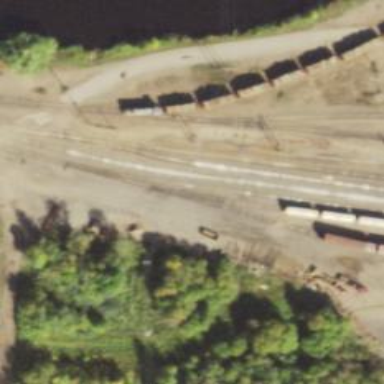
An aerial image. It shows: Rail spur service.